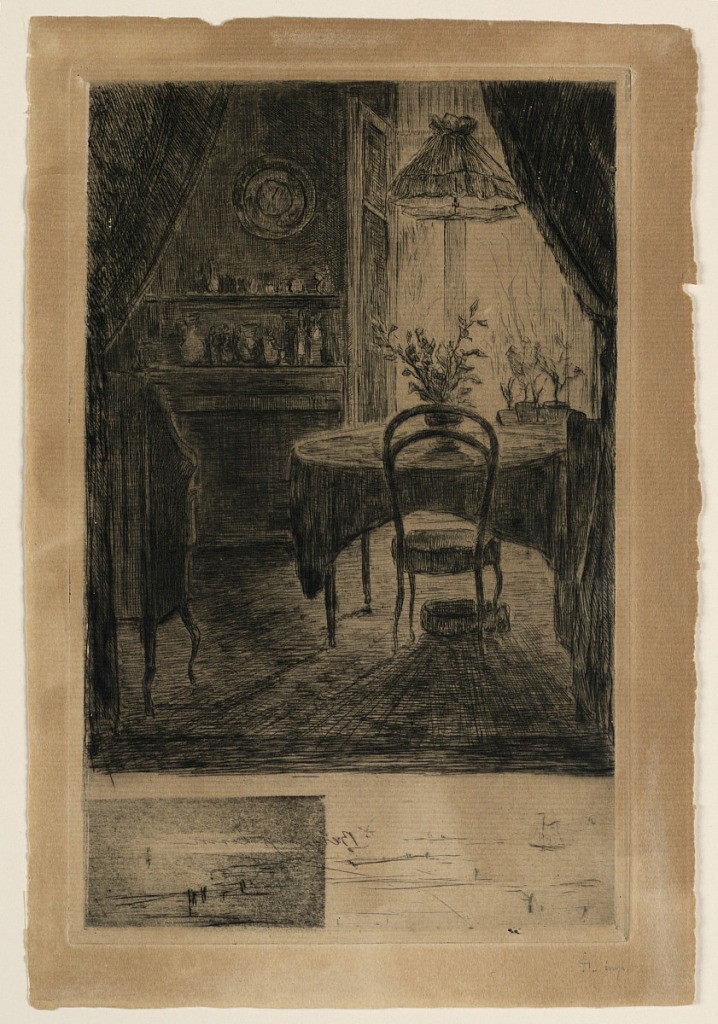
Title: Room in Artist's House
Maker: Carel Nicolaas Storm van 's-Gravensande, Dutch, 1841–1924
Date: ca. 1890
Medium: Etching on white paper
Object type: Print
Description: View into a dining room, partly covered by draperies on upper foreground. A round table and chair in mid-distance; window behind it. A breakfront and commode at left. Remarque proof below.